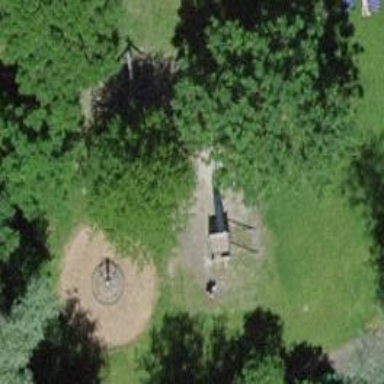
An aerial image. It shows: Playground area for leisure activities on the land.